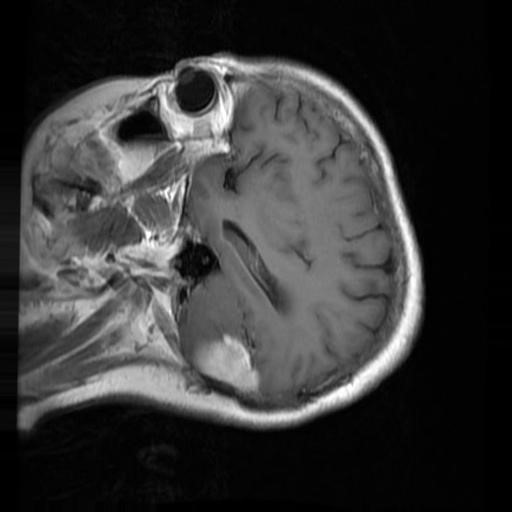
Label: brain_menin